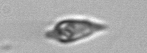
Label: Oxytoxum